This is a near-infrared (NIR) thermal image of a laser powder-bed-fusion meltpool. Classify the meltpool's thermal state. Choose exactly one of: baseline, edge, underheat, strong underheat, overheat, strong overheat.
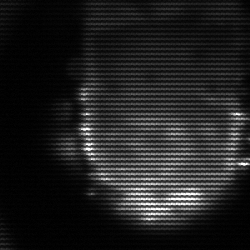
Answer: baseline